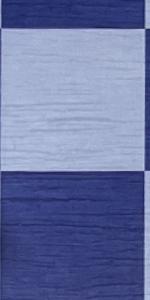
Label: Empty